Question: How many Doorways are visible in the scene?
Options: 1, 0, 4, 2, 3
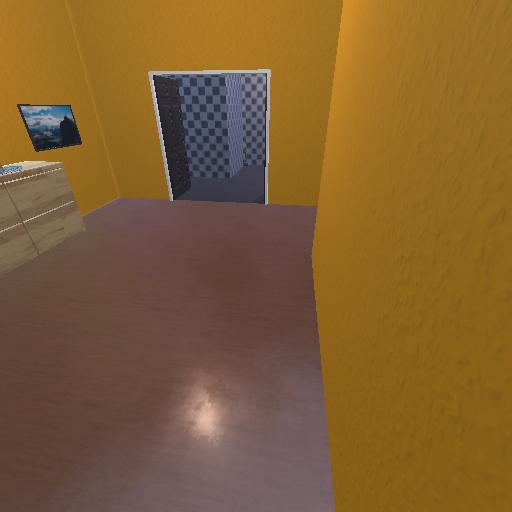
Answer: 1